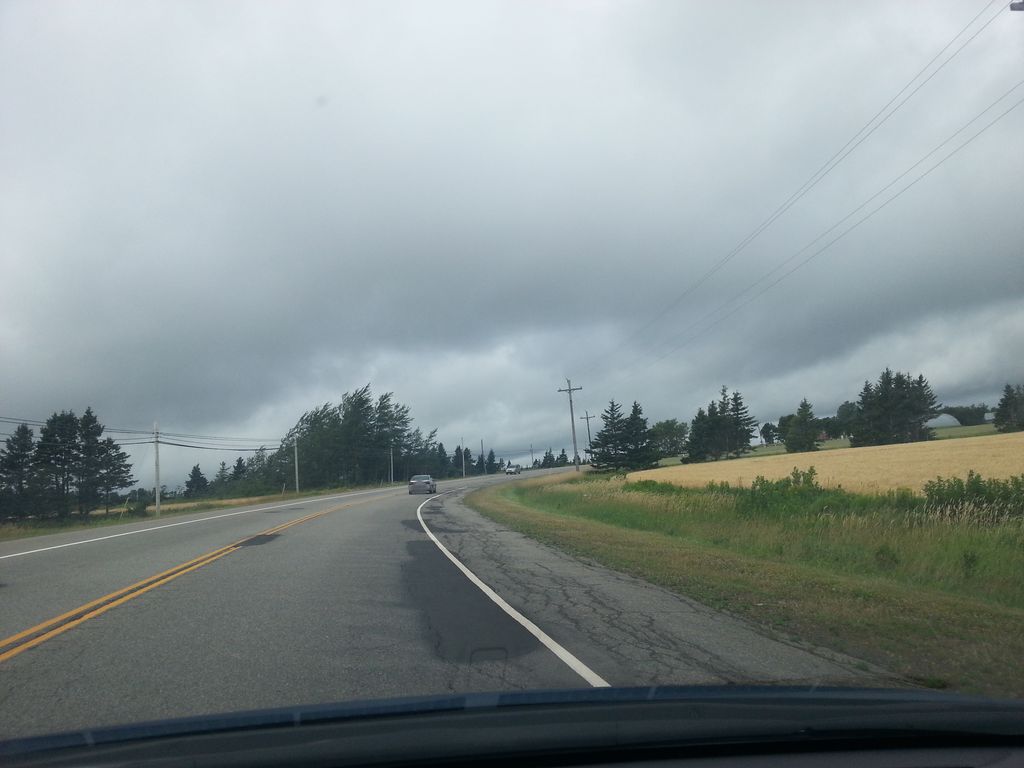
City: charlottetown